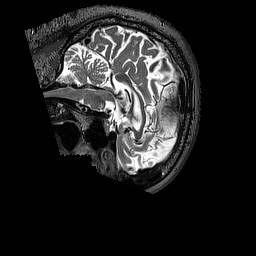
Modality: T2w
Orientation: sagittal
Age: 75
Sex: male
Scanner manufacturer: siemens
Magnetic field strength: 3 T
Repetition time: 3.2 s
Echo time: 0.567 s